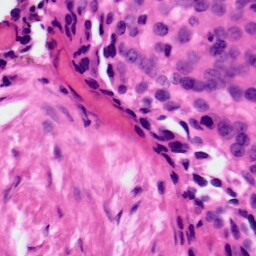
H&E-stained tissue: Ovarian